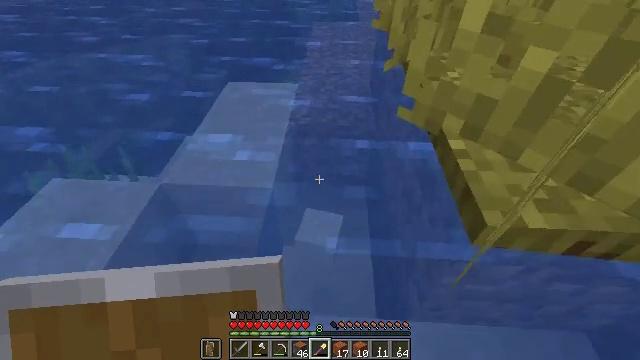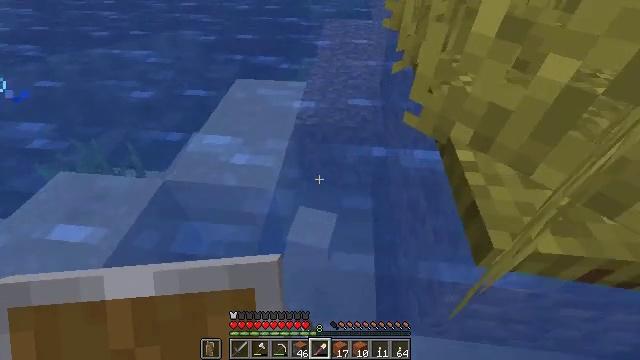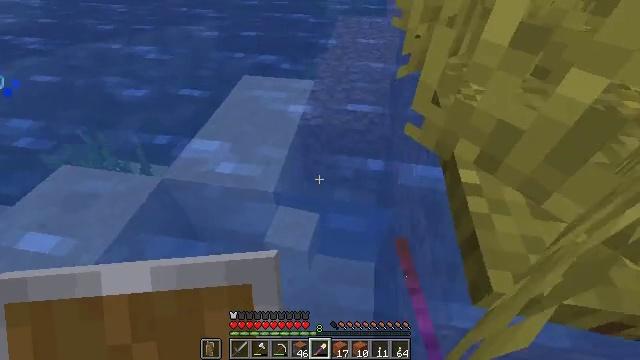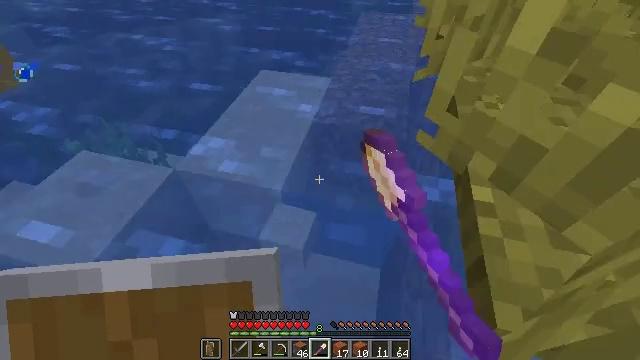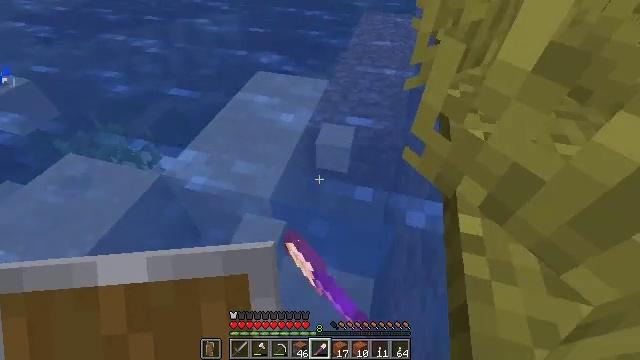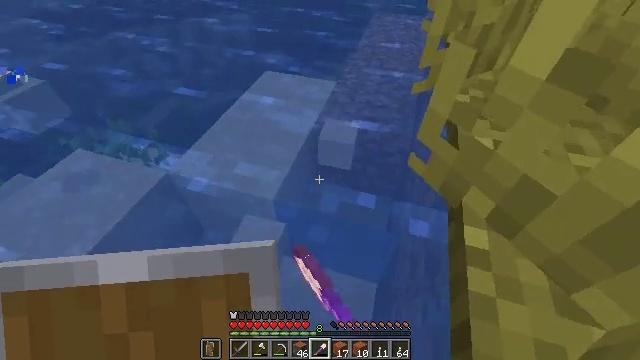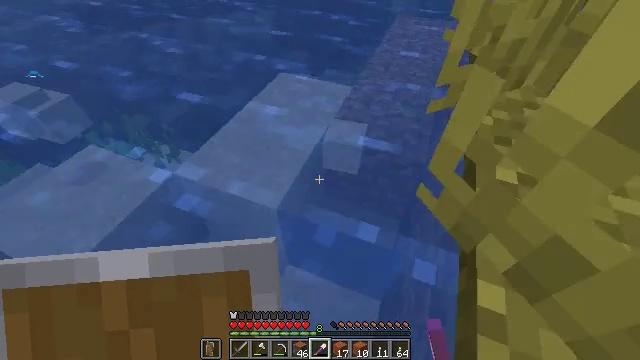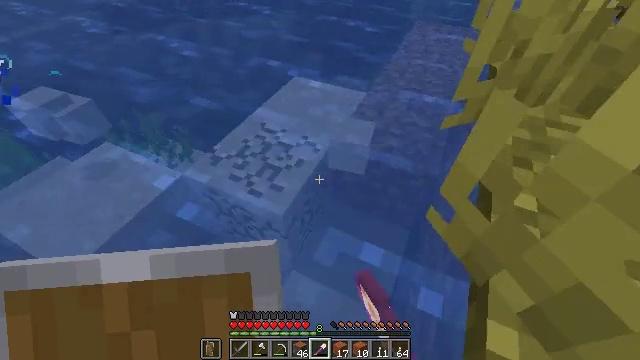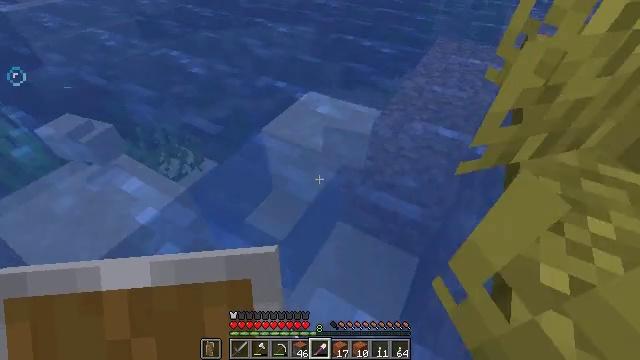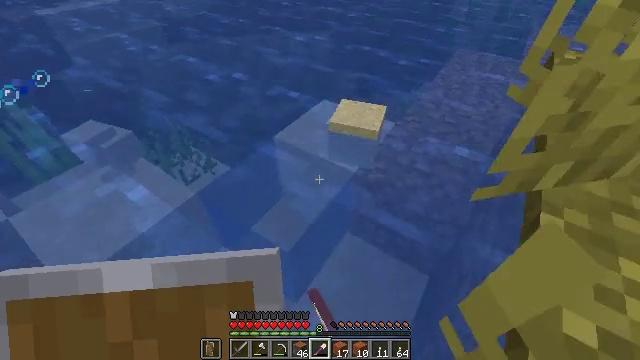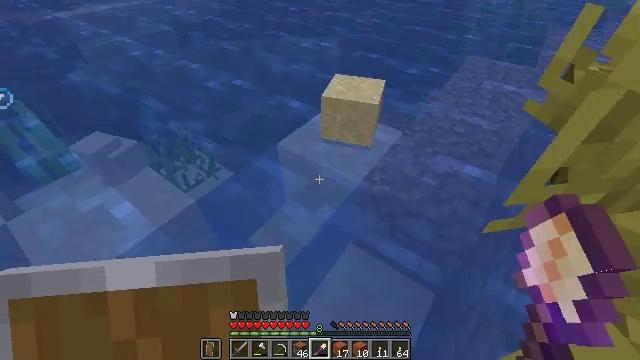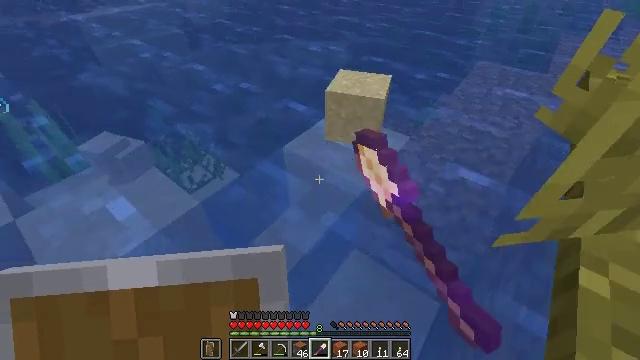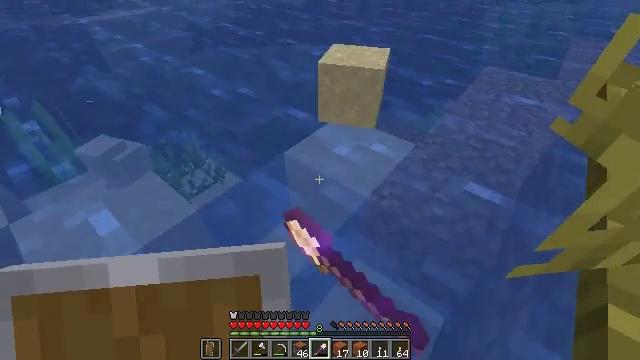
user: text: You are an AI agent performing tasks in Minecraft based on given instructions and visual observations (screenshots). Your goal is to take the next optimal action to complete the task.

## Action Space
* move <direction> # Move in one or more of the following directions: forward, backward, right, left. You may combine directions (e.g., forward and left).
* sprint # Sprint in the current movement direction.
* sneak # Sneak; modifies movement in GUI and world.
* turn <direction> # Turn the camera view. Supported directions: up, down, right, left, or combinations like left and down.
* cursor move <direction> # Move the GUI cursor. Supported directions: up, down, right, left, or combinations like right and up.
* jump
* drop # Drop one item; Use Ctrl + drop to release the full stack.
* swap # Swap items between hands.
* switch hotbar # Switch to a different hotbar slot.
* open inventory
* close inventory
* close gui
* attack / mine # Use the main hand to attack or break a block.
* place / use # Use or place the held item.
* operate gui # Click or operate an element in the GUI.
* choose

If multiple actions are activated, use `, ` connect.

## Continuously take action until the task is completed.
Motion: motion action
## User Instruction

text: Dig up some sand.
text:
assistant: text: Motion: move forward, turn left, attack / mine
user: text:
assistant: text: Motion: move forward, turn left, attack / mine
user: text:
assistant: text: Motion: move forward, turn left, attack / mine
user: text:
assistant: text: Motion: move forward, turn left, attack / mine
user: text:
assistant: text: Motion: move forward, turn left, attack / mine
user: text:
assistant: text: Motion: move forward, turn left, attack / mine
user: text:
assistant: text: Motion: move forward, turn left, attack / mine
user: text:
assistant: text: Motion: move forward, turn left and up, attack / mine
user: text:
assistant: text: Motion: move forward, turn left and up, attack / mine
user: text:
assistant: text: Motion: move forward, turn left, attack / mine
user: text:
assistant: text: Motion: move forward, turn left, attack / mine
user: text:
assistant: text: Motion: move forward, turn left, attack / mine
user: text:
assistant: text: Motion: attack / mine